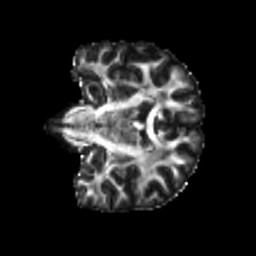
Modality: FA
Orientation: coronal
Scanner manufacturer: siemens
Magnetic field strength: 3 T
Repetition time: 4 s
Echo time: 0.0594 s